Field crop: maize
Growth stage: 2
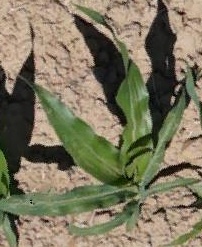
Species: maize